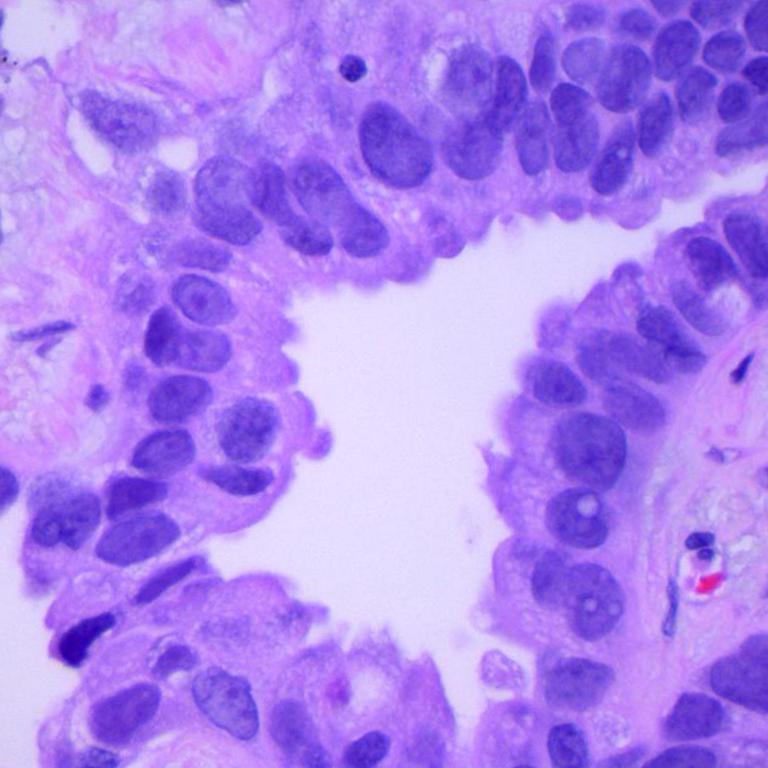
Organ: lung
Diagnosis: adenocarcinomas